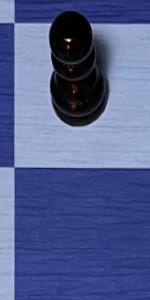
Label: Empty